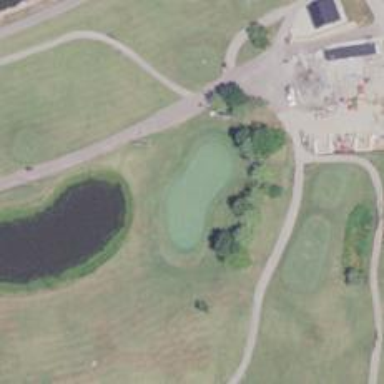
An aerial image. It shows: View of golf hole.